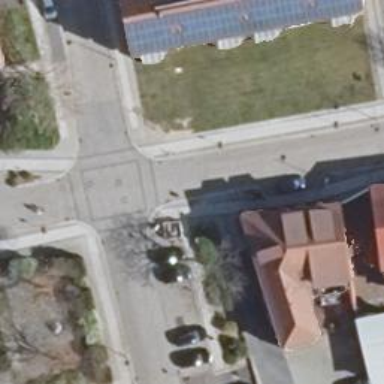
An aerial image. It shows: Residential road with speed hump for traffic calming.